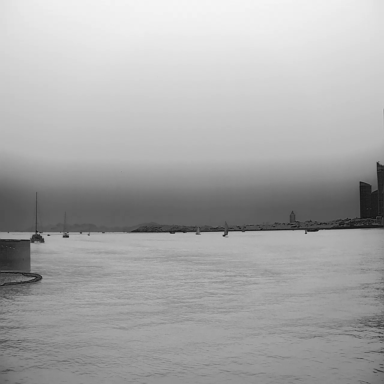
There are 15 objects shown in the infrared image, including seven canoes, six sailboats, and two container_ships.